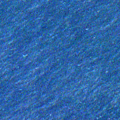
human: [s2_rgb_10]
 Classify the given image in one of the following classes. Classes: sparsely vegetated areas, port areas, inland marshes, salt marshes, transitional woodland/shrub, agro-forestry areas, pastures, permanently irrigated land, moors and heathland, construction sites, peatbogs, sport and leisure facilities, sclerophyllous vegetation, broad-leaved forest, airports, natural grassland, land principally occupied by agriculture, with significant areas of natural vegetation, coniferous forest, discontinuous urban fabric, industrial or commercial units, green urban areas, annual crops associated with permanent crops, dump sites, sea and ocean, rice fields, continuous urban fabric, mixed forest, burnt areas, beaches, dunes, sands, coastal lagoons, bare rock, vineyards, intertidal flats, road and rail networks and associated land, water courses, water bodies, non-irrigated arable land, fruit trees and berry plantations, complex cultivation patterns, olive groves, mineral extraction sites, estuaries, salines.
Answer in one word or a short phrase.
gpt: sea and ocean